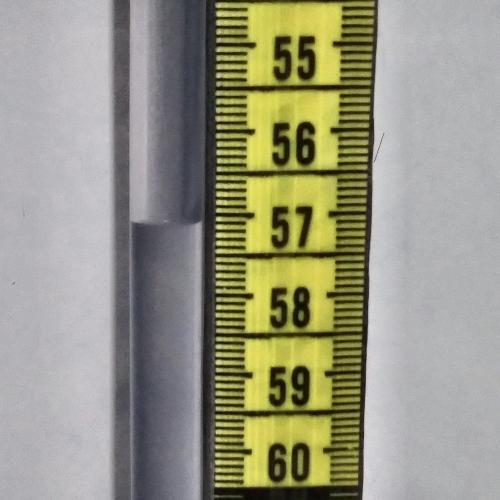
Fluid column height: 57.1 cm